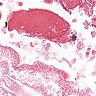
Metastatic tissue present: no